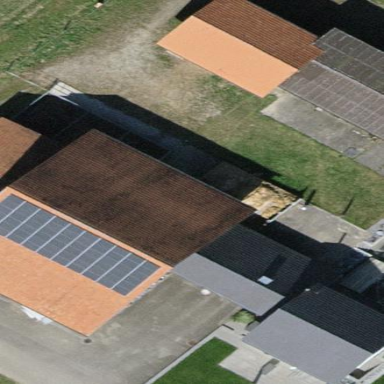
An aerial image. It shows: Gabled roof farm building.